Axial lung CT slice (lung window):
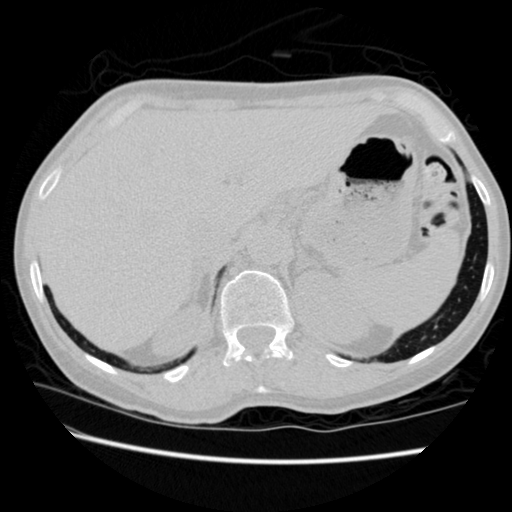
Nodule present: no